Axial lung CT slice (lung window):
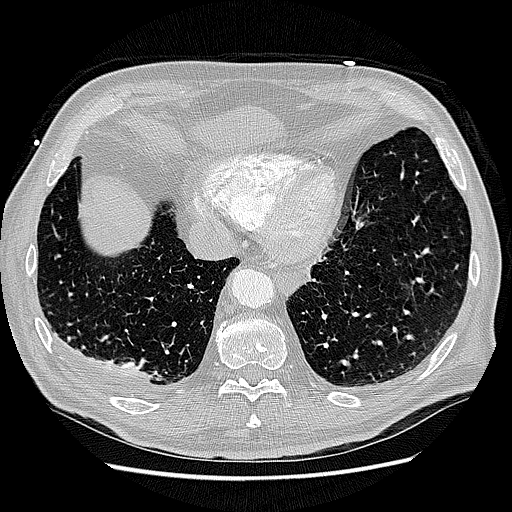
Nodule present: no